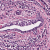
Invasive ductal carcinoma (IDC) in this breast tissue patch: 1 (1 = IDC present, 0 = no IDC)